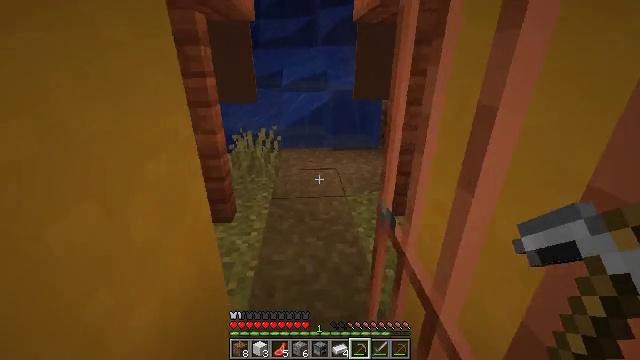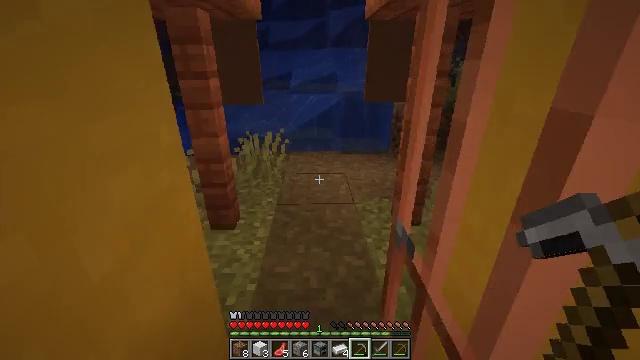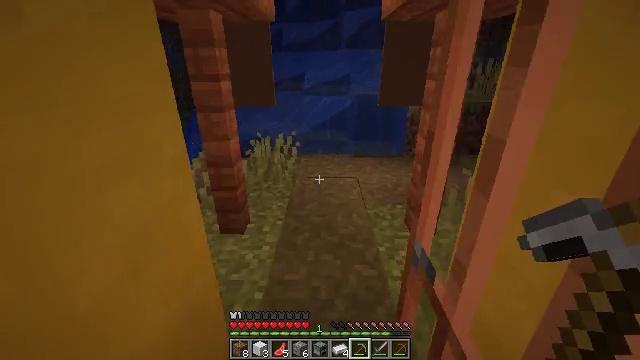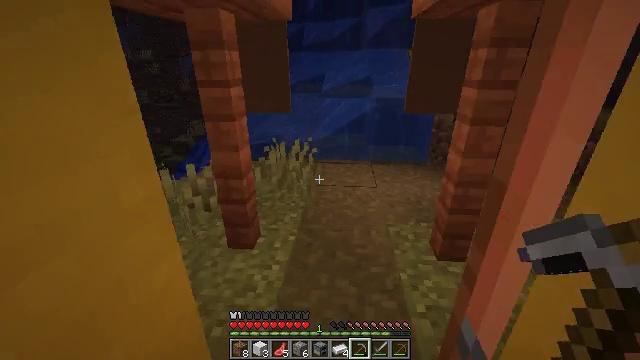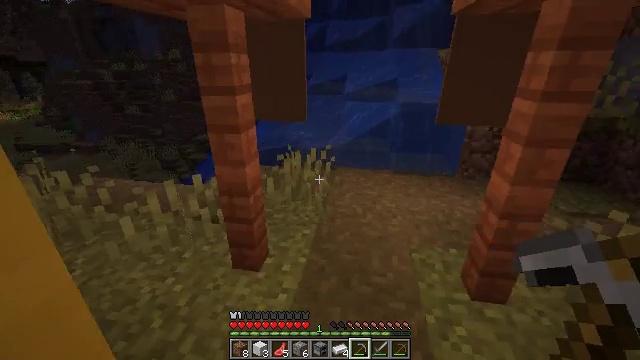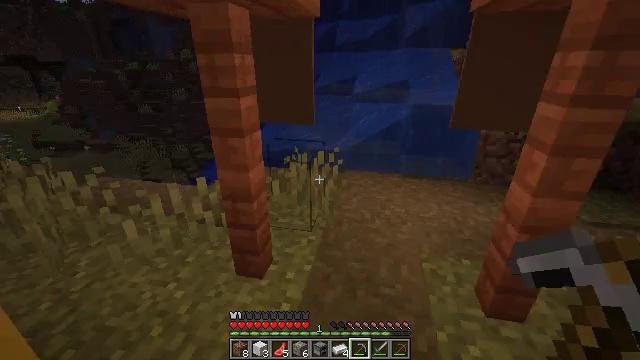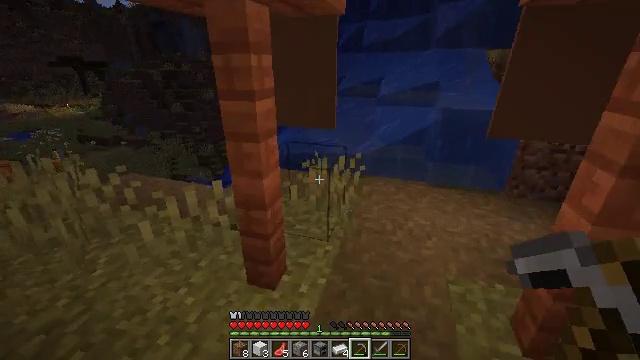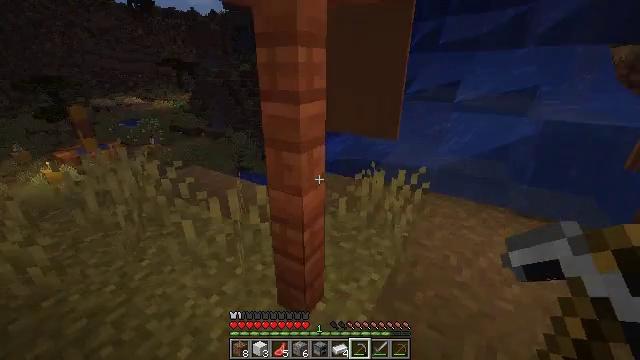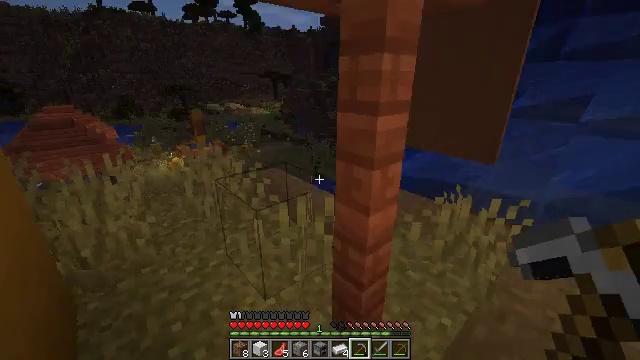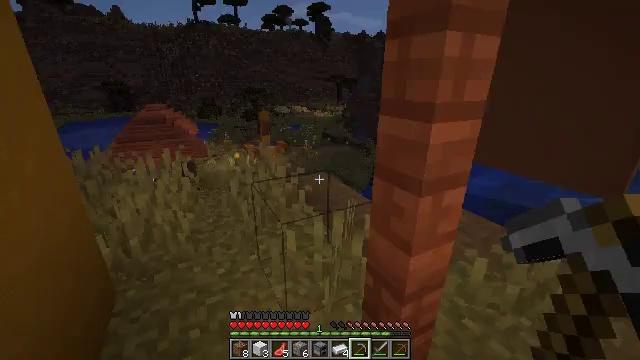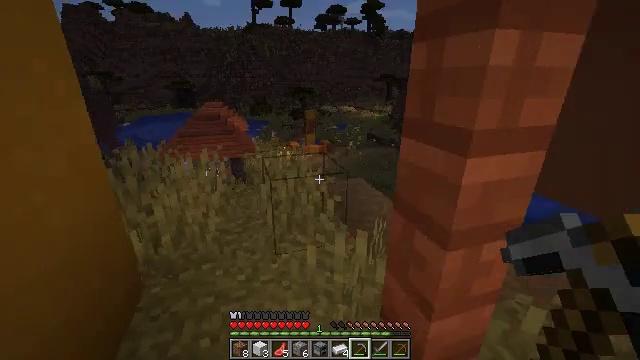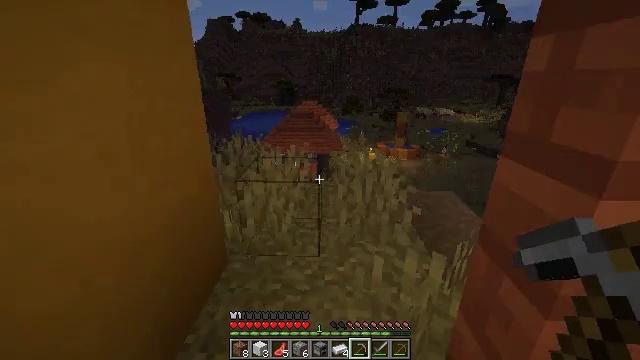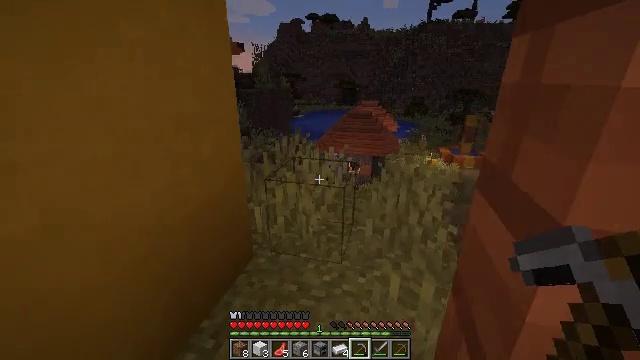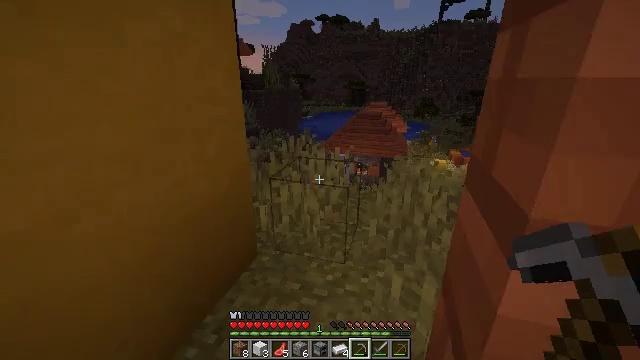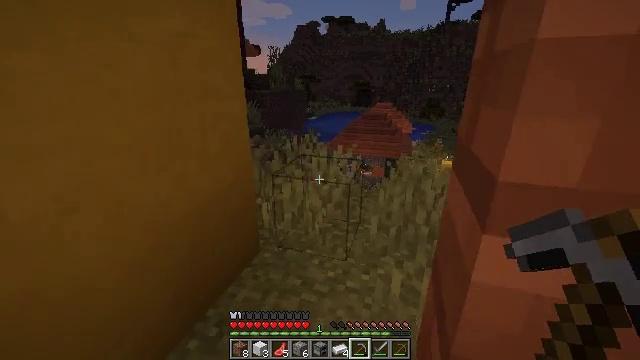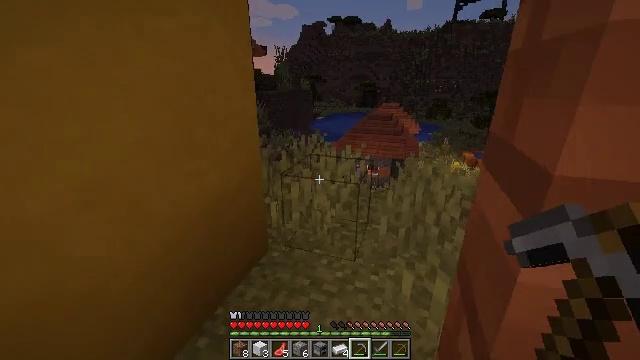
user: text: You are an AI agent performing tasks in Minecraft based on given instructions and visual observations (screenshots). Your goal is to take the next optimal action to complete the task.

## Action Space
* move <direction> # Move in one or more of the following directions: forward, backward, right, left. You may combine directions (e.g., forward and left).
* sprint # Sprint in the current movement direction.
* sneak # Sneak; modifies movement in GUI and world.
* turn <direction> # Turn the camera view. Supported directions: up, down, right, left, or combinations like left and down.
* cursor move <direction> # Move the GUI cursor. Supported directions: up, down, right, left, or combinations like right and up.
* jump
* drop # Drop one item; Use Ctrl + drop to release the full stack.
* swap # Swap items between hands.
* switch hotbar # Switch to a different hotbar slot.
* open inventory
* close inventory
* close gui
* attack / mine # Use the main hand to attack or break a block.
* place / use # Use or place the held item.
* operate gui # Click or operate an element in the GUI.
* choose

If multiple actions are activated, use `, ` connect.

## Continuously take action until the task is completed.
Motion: motion action
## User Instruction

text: Attack the orange bed to pick it up.
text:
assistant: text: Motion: move forward, turn left
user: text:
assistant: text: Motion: move forward, turn left
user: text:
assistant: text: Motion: move forward, turn left
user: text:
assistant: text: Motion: move forward, turn left
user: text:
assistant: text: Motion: move forward, turn left
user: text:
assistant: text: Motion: move forward, turn left
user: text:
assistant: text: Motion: move forward, turn left
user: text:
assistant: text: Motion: move forward, turn left and up
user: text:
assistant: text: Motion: move forward and move right, turn left
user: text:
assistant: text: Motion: move forward and move right, turn left
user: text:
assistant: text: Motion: move forward and move right, turn left
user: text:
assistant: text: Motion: move forward and move right, turn left
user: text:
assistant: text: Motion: move forward, turn left
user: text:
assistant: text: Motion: move forward, turn left
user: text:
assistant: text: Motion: move forward, turn left
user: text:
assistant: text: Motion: move forward
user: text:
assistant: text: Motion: move forward
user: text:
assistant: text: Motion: move forward
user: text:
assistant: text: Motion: move forward
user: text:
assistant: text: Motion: move forward
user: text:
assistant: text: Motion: move forward
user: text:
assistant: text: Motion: move forward
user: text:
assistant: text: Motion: move forward
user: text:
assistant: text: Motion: move forward
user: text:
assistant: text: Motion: move forward
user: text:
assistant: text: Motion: move forward
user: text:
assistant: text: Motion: move forward and move right, turn left
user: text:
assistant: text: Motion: move forward and move right, turn left
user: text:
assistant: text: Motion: move forward and move right, turn left
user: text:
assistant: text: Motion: move forward and move right, turn left